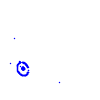
Particle: kaon